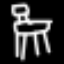
Label: chair